Modality: CBCT
Slice 55 of 92
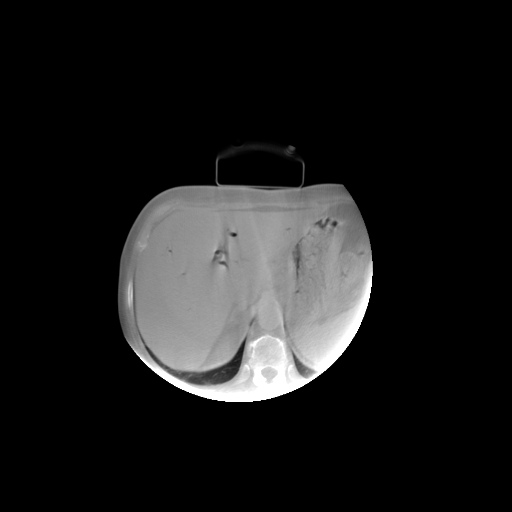